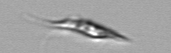
Label: Chrysochromulina_lanceolata